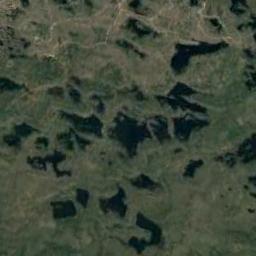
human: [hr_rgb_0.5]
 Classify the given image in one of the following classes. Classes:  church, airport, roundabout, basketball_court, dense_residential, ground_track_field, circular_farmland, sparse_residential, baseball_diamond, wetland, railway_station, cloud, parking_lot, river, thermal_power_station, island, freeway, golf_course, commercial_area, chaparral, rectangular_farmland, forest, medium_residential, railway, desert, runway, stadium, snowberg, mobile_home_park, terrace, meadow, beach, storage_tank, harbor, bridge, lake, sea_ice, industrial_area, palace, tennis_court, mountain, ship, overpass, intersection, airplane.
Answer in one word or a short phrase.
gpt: wetland